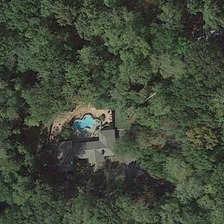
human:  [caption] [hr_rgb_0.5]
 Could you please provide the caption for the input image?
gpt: many green trees are around a building with a swimming pool .

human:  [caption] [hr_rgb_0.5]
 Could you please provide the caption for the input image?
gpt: many green trees are around a building with a swimming pool .

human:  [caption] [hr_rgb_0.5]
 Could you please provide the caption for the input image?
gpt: many green trees are around a building with a swimming pool .

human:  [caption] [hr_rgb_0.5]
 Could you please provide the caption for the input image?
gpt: many green trees are around a building with a swimming pool .

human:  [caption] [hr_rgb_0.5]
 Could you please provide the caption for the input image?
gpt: many green trees are around a building with a swimming pool .